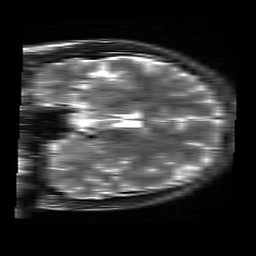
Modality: T2w
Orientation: coronal
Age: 27
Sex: male
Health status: healthy
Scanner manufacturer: siemens
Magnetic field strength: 3 T
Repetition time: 4.01 s
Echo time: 0.116 s